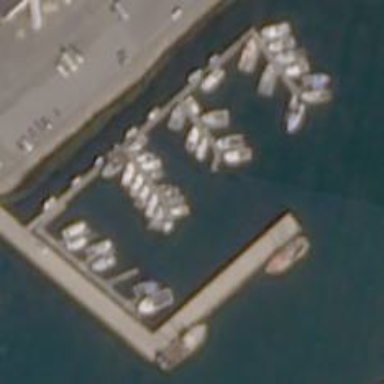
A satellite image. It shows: Man-made pier.